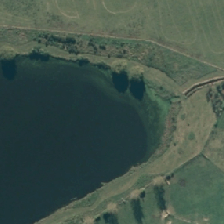
Land cover: lake_pond